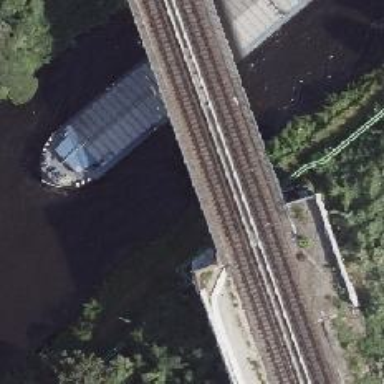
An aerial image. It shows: Truss bridge carrying electrified light rail tracks.